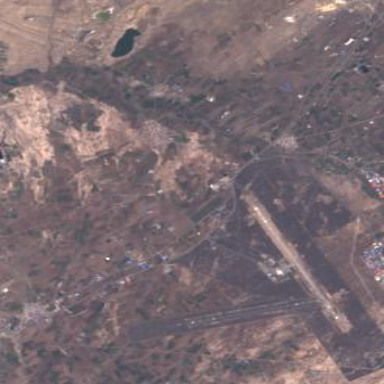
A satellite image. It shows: International aerodrome.